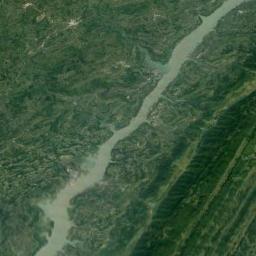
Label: river